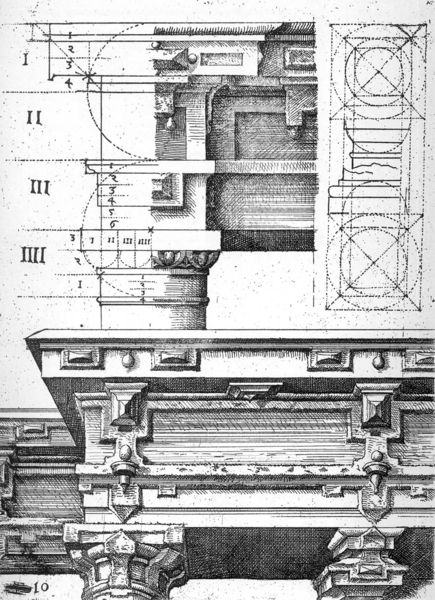
Titel: Architectura (Nürnberg 1598)
Künstler: Wendel Dietterlin
Schlagwörter: weiß, ausschnitt, schwarz, skizze, säule, säulen, zeichnung, gebäude, architektur, barock, kirche, renaissance, kreis, turm, schrift, bogen, mauer, linien, empore, detail, zahlen, ziffern, balken, bögen, buch, eckig, linie, druck, stich, seite, schwarzweiß, kreise, entwurf, schema, architrav, kapitelle, kapitell, fries, sims, gesims, plan, nummern, kupferstich, querschnitt, geometrie, verzierungen, gebälk, friese, grundriss, aufbau, bauplan, säulenordnung, bauskizze, geometrische formen, anleitung, planung, iii, durchmesser, kapitäle, 3, 6, i, 4, 2, 5, 1, 10, ii, baupläne, iiii, neurenaissance